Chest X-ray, PA view. Patient: 37 years old, sex F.
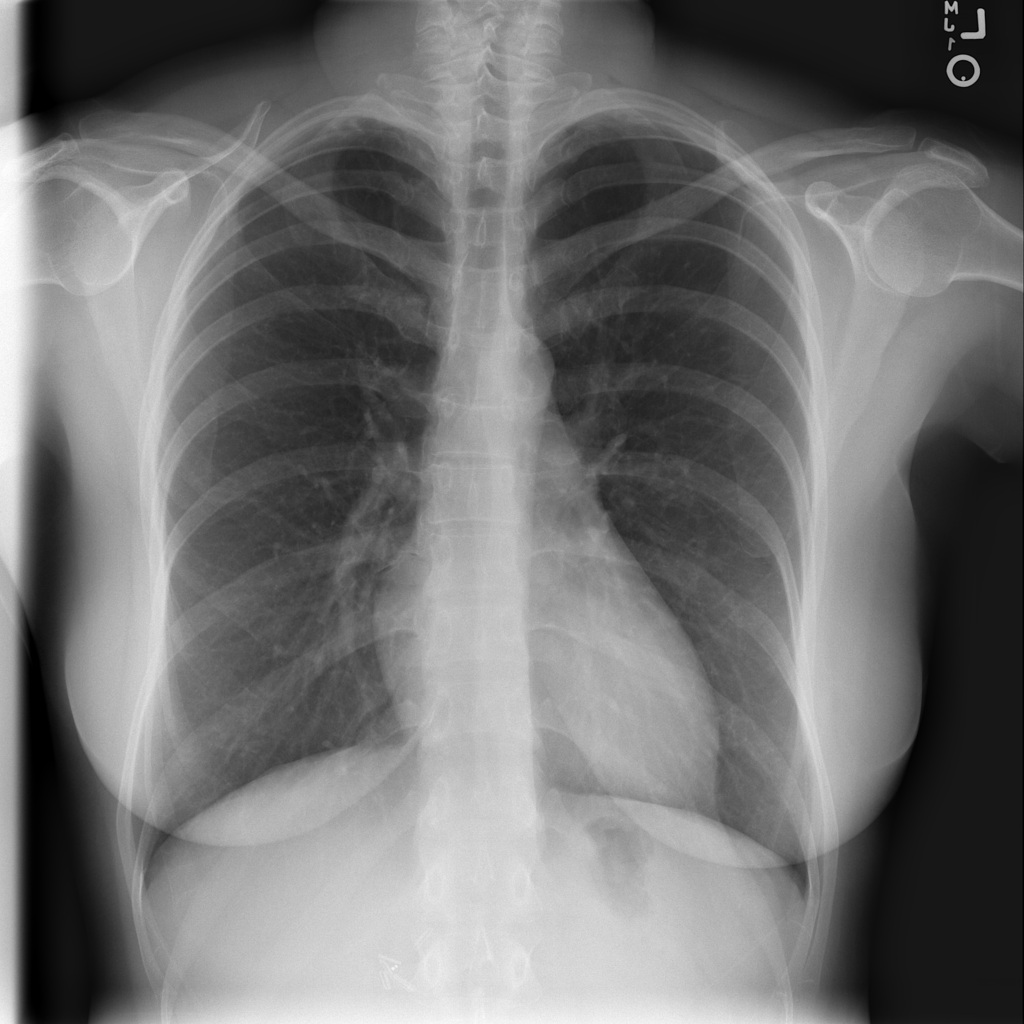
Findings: No Finding